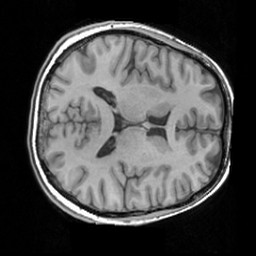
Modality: T1w
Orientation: axial
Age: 29
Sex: female
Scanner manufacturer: siemens
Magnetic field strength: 3 T
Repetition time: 1.63 s
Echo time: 0.00311 s